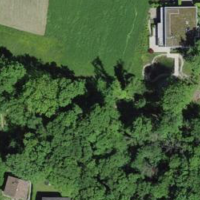
EUNIS habitat code: 41
Species observed at this site:
Carex sylvatica
Ranunculus auricomus